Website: home-depot
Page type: store-pickup
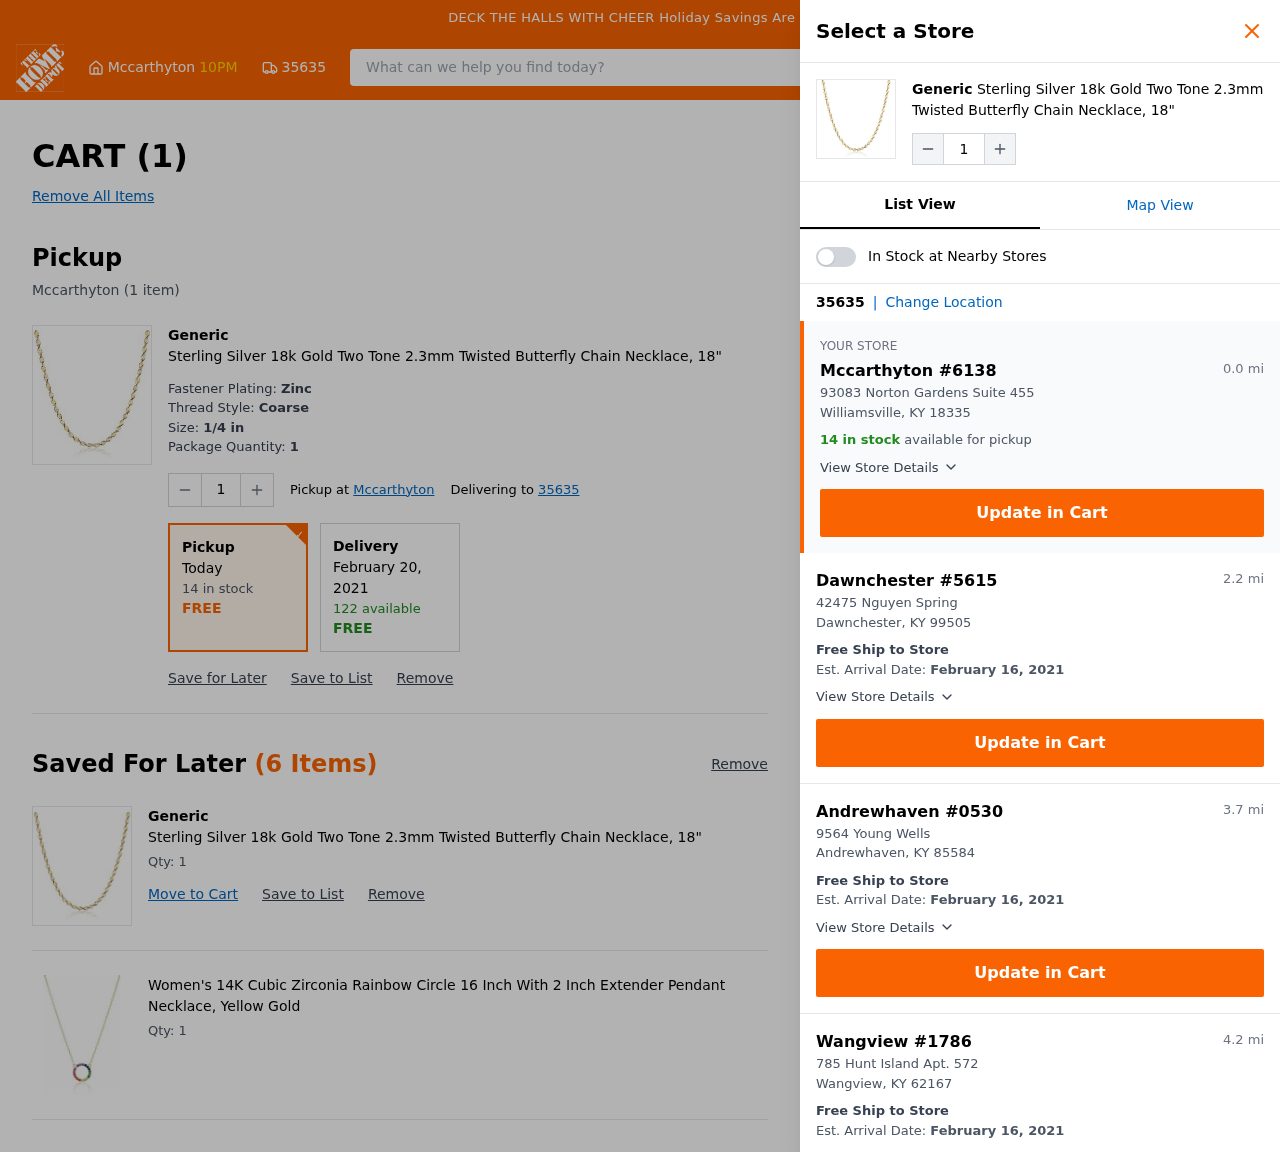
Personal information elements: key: PII_CITY
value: Mccarthyton
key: PII_LOCATION1_CITY_STATE_ZIP
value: Williamsville, KY 18335
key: PII_LOCATION1_STREET
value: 93083 Norton Gardens Suite 455
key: PII_LOCATION2_CITY
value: Dawnchester
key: PII_LOCATION2_CITY_STATE_ZIP
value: Dawnchester, KY 99505
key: PII_LOCATION2_STREET
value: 42475 Nguyen Spring
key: PII_LOCATION3_CITY
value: Andrewhaven
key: PII_LOCATION3_CITY_STATE_ZIP
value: Andrewhaven, KY 85584
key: PII_LOCATION3_STREET
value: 9564 Young Wells
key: PII_LOCATION4_CITY
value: Wangview
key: PII_LOCATION4_CITY_STATE_ZIP
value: Wangview, KY 62167
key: PII_LOCATION4_STREET
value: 785 Hunt Island Apt. 572
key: PII_POSTCODE
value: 35635
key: PII_POSTCODE2
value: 35635
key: PII_POSTCODE_FULL
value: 35635
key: PII_POSTCODE_NUMERIC
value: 35635
Product elements: key: PRODUCT1_BRAND
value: Generic
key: PRODUCT1_NAME
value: Sterling Silver 18k Gold Two Tone 2.3mm Twisted Butterfly Chain Necklace, 18"
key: PRODUCT2_NAME
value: Women's 14K Cubic Zirconia Rainbow Circle 16 Inch With 2 Inch Extender Pendant Necklace, Yellow Gold
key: PRODUCT1_BRAND2
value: Generic
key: PRODUCT1_NAME2
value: Sterling Silver 18k Gold Two Tone 2.3mm Twisted Butterfly Chain Necklace, 18"
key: PRODUCT1_BRAND3
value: Generic
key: PRODUCT1_NAME3
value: Sterling Silver 18k Gold Two Tone 2.3mm Twisted Butterfly Chain Necklace, 18"
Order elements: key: ORDER_NUM_ITEMS
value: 1
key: ORDER_NUM_ITEMS2
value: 1
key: ORDER_ITEM_QTY
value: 1
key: ORDER_DATE
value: Today
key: ORDER_DELIVERY_DATE
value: February 20, 2021
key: ORDER_SHIPPING_DATE
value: February 16, 2021
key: ORDER_SHIPPING_DATE2
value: February 16, 2021
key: ORDER_SHIPPING_DATE3
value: February 16, 2021
Search elements: key: HEADER_SEARCH
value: What can we help you find today?
Other elements: key: SAVED_ITEM1_QTY
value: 1
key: SAVED_ITEM2_QTY
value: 1